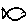
Label: fish